I will show an image sequence of human cooking. I have annotated the images with numbered circles. Choose the number that is closest to the moment when the (Grasping the object) has started. You are a five-time world champion in this game. Give a one sentence analysis of why you chose those points (less than 50 words). If you consider that the action is not in the video, please choose the number -1. Provide your answer at the end in a json file of this format: {"points": []}
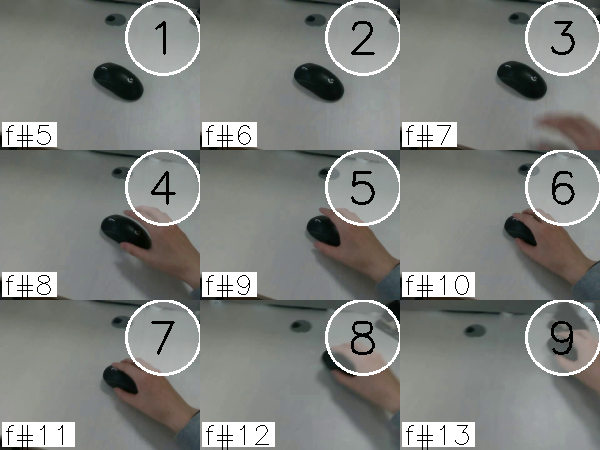
Frame 6 shows the clearest moment of hand-object contact.
{"points": [6]}